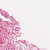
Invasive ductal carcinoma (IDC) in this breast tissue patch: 0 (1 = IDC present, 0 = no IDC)